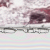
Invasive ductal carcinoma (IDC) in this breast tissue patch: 0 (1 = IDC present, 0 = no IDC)